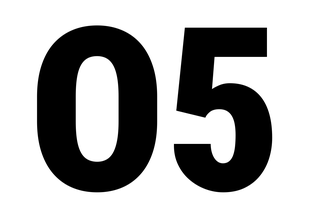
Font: Roboto_Condensed_Black